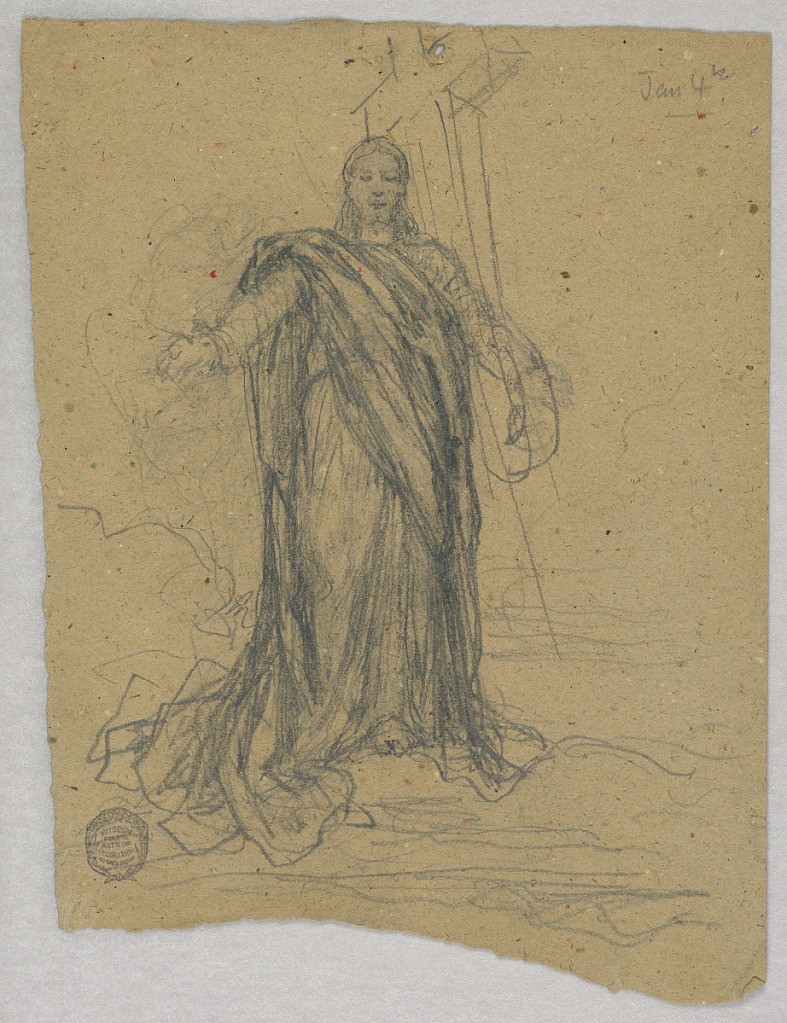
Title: Sketch for Central Figure in the Ascension
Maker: Francis Augustus Lathrop, American, 1849–1909
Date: ca. 1895
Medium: Graphite on brown paper
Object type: Drawing
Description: Robed figure standing on clouds, center, left arm around the cross. Facing frontally, with gaze directed downwards.